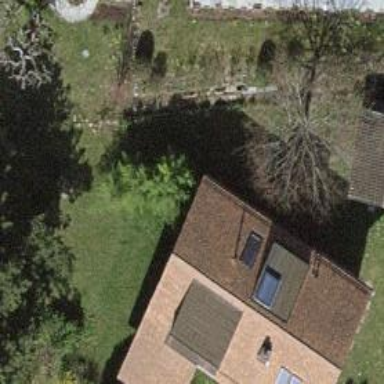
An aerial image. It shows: Deciduous broadleaved tree in garden.